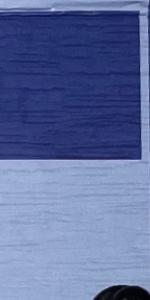
Label: Empty